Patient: sex M, age 45
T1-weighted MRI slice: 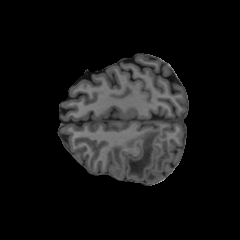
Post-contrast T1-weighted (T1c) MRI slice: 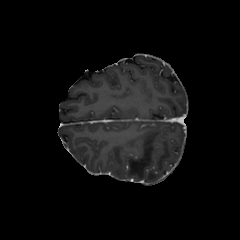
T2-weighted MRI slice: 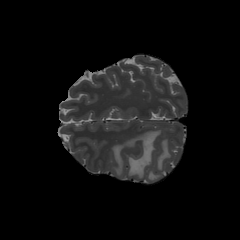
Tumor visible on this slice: yes
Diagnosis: Astrocytoma, IDH-wildtype
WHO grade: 2